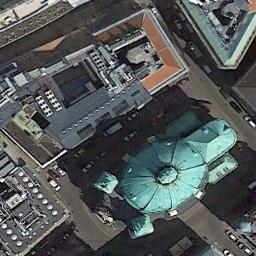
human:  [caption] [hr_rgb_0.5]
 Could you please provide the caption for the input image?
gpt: The church with a blue circular roof is surrounded by some buildings .

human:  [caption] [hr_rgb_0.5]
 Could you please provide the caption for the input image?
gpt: This is a church  It has a roof like an umbrella .

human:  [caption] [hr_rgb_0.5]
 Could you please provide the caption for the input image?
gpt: The church with two green towers and a circular dome is surrounded by other buildings .

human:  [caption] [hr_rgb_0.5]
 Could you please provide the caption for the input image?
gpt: A cathedral with a cyan roof  The main house in the middle of the church has a round roof  There are many buildings around the church and roads with many cars .

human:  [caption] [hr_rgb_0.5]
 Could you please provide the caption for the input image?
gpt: Many cars are near the church .